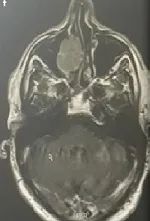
Axial T1 TSE dixon Gadolinium in.
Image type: radiology (mri)